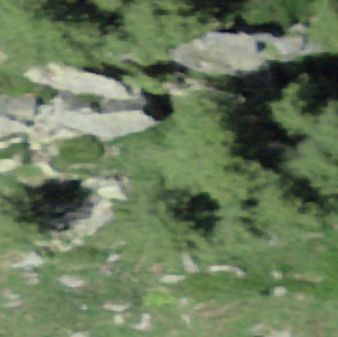
Label: bouldering_area